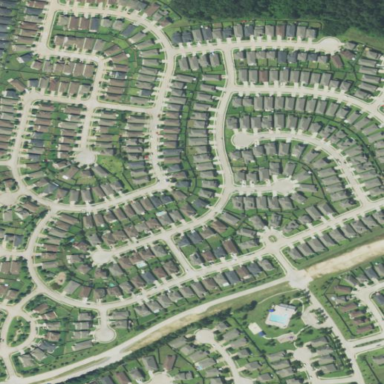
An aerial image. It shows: Residential area within neighborhood.